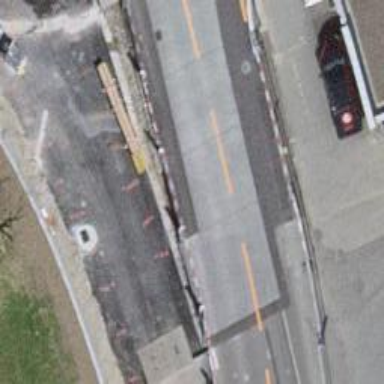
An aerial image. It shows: Secondary road with asphalt surface.